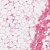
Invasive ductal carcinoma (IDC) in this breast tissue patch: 0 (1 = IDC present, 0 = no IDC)